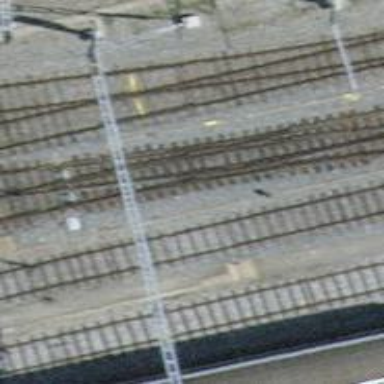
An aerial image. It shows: Railway switch.